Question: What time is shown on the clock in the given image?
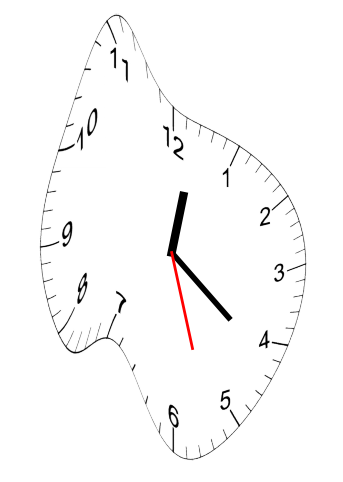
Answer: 12:21:27